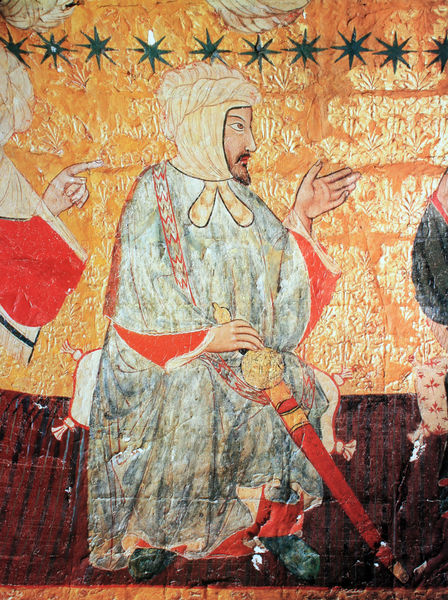
Titel: Ausschnitt einer Deckenbemalung auf Leder
Standort: Granada
Institution: Alhambra
Schlagwörter: blau, gemälde, hand, mann, weiß, gelb, grün, sitzen, ausschnitt, braun, finger, geste, grau, holz, männer, orange, profil, schwarz, blick, rot, tuch, haube, malerei, muster, schleife, teppich, bart, arme, band, gesicht, kleidung, vollbart, bildnis, gesten, hände, portrait, porträt, boden, auge, gewand, gold, mantel, stoff, girlande, borte, kinn, kopfbedeckung, farbig, schuhe, stab, schwer, violett, kissen, könig, zeigefinger, detail, verzierung, wandmalerei, wiess, wange, zeigen, kinnbart, exotisch, griff, bücken, orient, stern, asien, sterne, illustration, schwert, knien, soldat, gestik, ritter, tracht, fragment, gestus, arabisch, mittelalter, heiliger, gewebe, textil, tunika, turban, miniatur, wess, islam, zepter, szepter, sultan, tunica, buchmalerei, osmane, islamisch, andalusien, kalif, nomade, kniene, umhang kleidung, mehrfigurig, quaddeln, 600